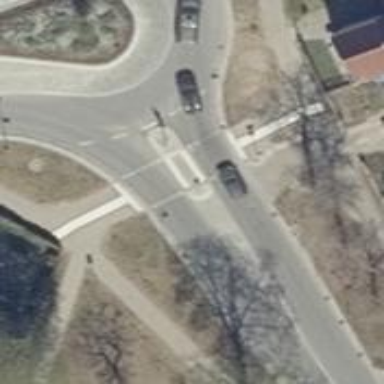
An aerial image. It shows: Secondary road with asphalt surface. It features separate sidewalks on both sides and lane markings.